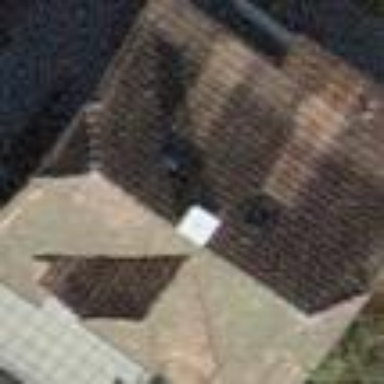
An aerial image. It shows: Detached building with half-hipped roof.